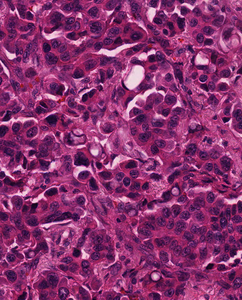
Tumor epithelial tissue: yes
Tumor-associated stroma tissue: no
Normal tissue: no